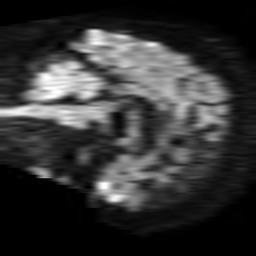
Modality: TRACE
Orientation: sagittal
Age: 65
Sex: female
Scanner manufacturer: philips
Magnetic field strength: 1.5 T
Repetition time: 3.393 s
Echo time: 0.06922 s